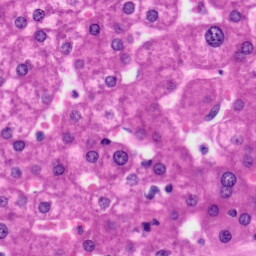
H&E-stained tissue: Liver